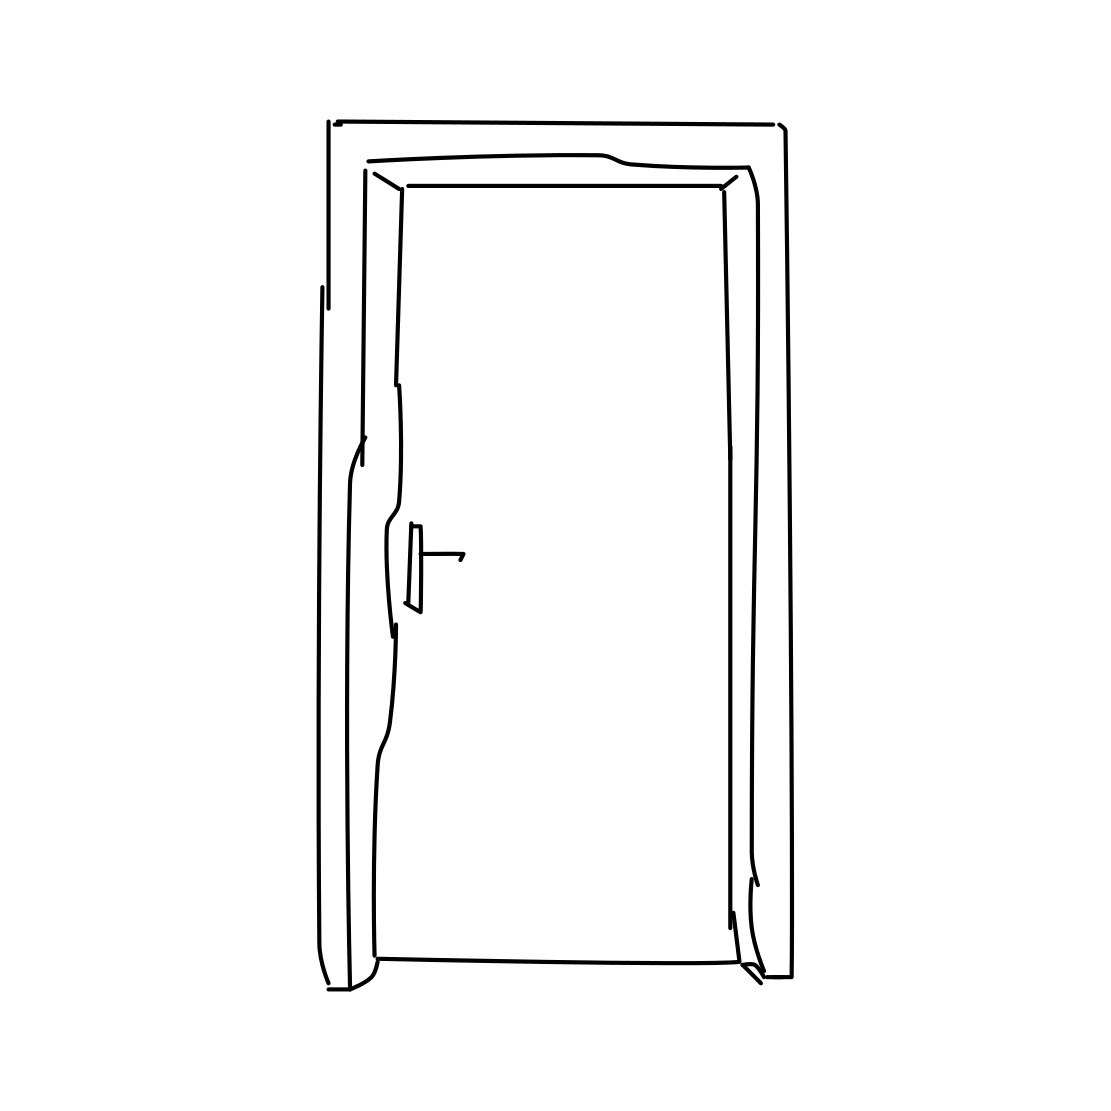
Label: door